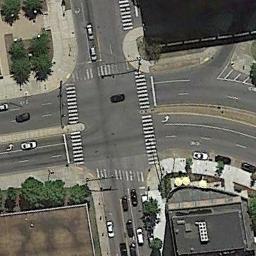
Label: intersection